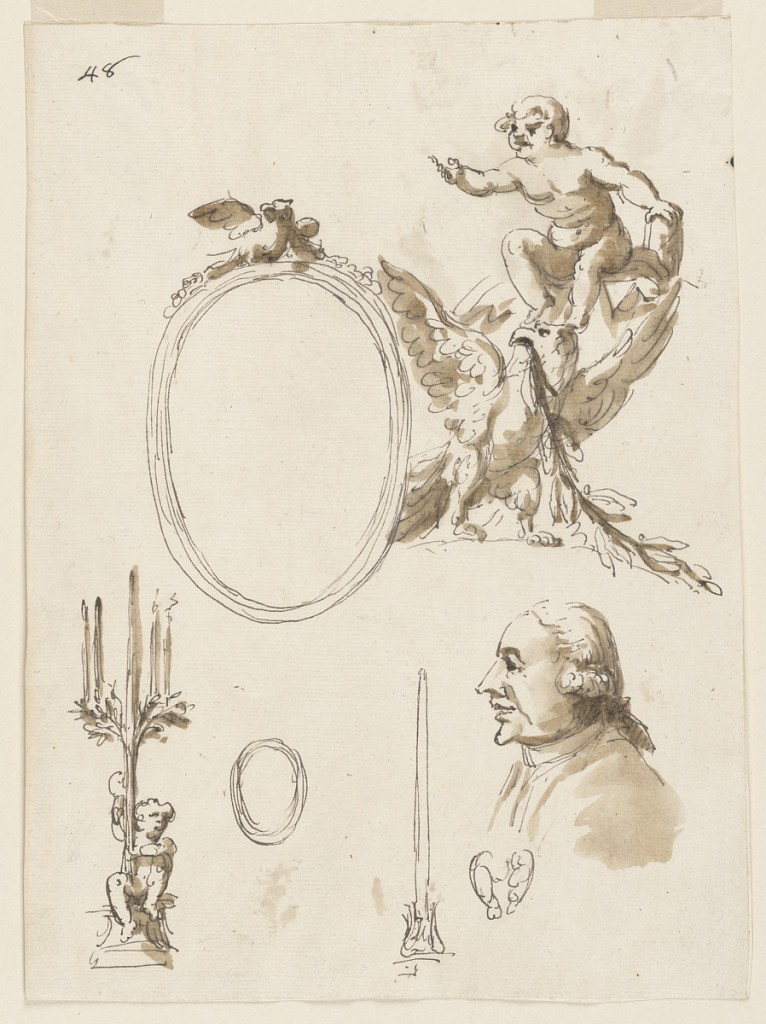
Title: Frame and chandelier; male portrait bust
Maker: Giuseppe Barberi, Italian, 1746–1809
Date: ca. 1790
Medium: Pen and brown ink, brush and brown wash on off-white laid paper, lined
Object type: Drawing
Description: The right side is shown. On top of an ovoidal frame are an eagle and a garland. beside it stands an eagle with displayed wings; it carries a laurel branch in the mouth. Above it sits a child upon what probably is a neck. Bottom row: at left, a child sits upon a pedestal and carries a tree with four candles standing upon branches. Center left: sketch for the ovoidal frame. Center right: sketch for a socket with a candle. At right: bust of a man with opened mouth, shown in profile, turned toward left. Below it is a small indistinct sketch.